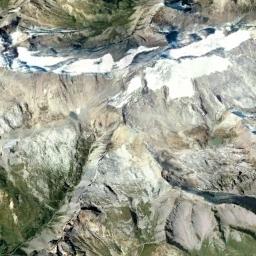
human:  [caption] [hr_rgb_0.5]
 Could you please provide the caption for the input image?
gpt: The snow berg is consist of green plants,Bare land and white snow .

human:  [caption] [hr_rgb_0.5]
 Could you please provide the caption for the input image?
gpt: White, Brown, And green transitions from the peaks to the bottom of the peaks in the Snow Mountain Range .

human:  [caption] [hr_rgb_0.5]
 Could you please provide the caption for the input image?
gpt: The snowberg is covered with snow .

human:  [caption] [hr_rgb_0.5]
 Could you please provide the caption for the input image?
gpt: The snowberg is partly covered with snow and ice and the color of the mountain is brown .

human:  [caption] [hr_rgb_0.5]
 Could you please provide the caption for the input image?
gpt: There are some snow on the snowberg .